Question: What package?
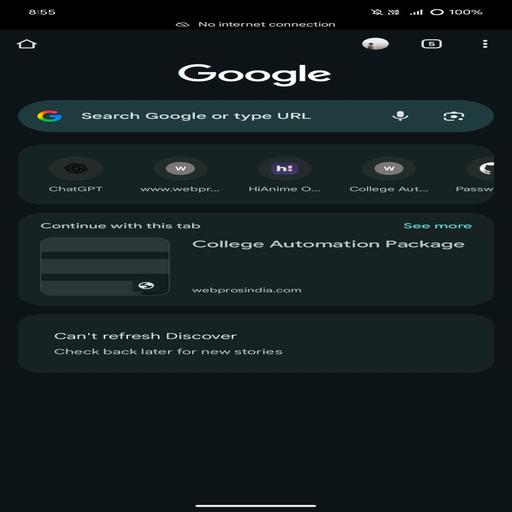
Answer: College Automation Package.